Current action and preconditions to check: trajectory_clear

Your task: For each precondition in the list above, predict whether it will hold at this action.

Consider the current scene as observed from the mobile robot's camera, and analyze the predicted future states of all dynamic agents (e.g., people, animals, vehicles, or any moving entities) within the NEXT SECOND.

IMPORTANT: Only answer "very likely" if you are absolutely certain—based on strong, clear evidence—that a dynamic agent will violate the precondition in the predicted future state. Do NOT answer "very likely" for unlikely, ambiguous, or low-probability risks.

Ask yourself for each precondition: Is there a high probability, with clear and convincing evidence, that the predicted future states of any dynamic agent will interfere with the predicted future state of the currently executing action within the NEXT SECOND, causing that precondition to fail?

Assess the risk level based on these predictions. Use "likely" or "very likely" if motions create a clear risk of interference.

Use "neutral" or "improbable" if agents are nearby but their predicted paths are clearly diverging or non-conflicting.

Failure Risk Categories: "very improbable", "improbable", "neutral", "likely", "very likely"

Answer Format: Output ONLY the probability_of_failure value from these categories: "very improbable", "improbable", "neutral", "likely", "very likely"

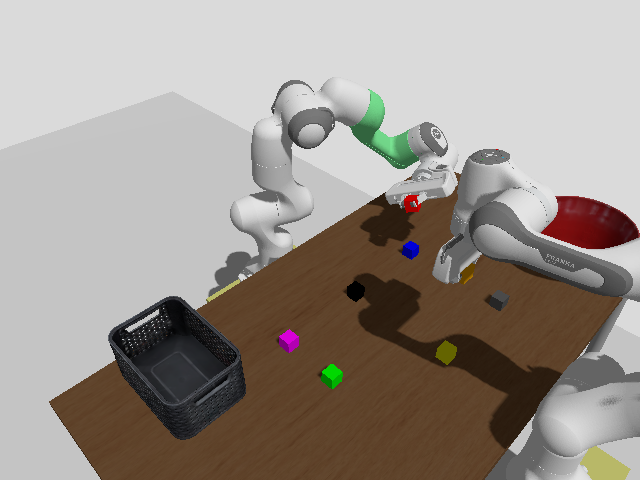

Answer: very improbable